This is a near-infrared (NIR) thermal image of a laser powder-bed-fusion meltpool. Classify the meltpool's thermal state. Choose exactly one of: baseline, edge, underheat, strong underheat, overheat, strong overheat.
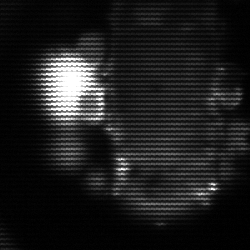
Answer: strong underheat